Question: All I have is a simple table view that downloads content from twitter using 'AFNetworking' and then displays it in cells. I have paging enabled in my 'tableView', and sometimes when I scroll between my data on my iPad, my app just freezes and my Xcode screen changes to this:

I am new to Objective-C, but in Java when things like this happened, it wrote out a list of all the methods and line numbers in my code leading up to the crash. Is there any way to get it to do something like that? I don't understand anything about this, and the console is just blank.
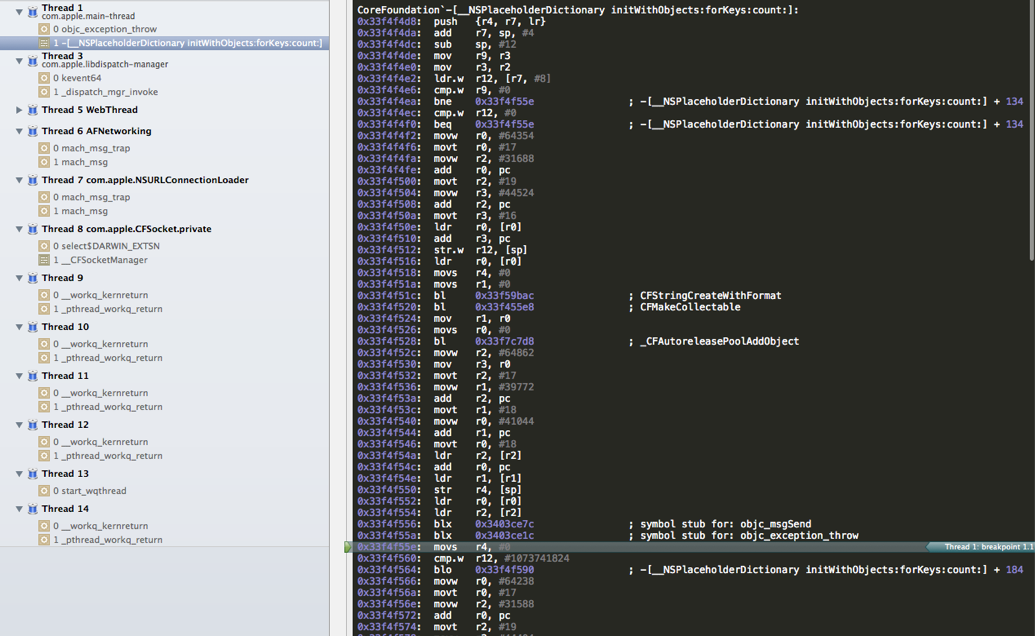
Answer: Check this <URL> out. It will show you how to determine what is causing the exception.
As with Java, you can also add a 'try' block and their corresponding 'catch' and 'finally' blocks to handle the exception. See this <URL>.